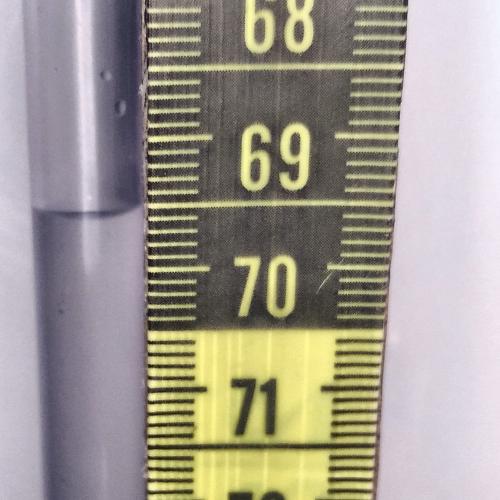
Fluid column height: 69.5 cm